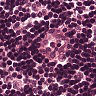
Metastatic tissue present: no